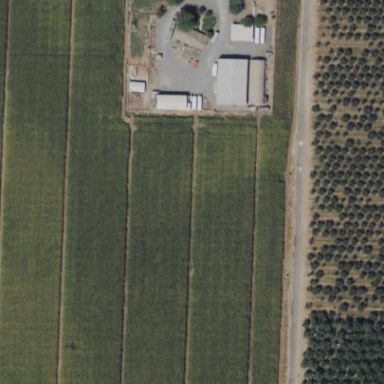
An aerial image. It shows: Orchard filled with almond trees.